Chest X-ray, PA view. Patient: 47 years old, sex F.
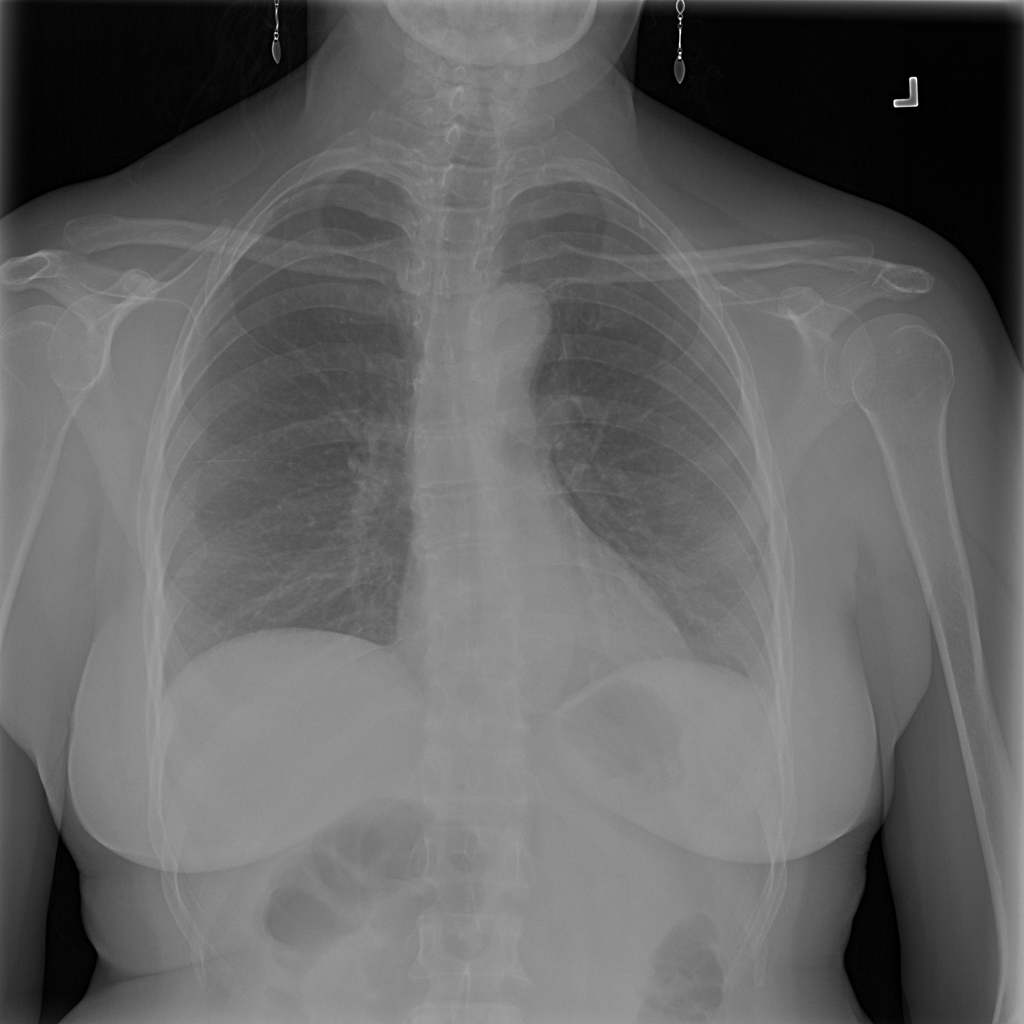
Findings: Nodule